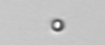
Label: nanoplankton_mix